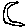
Label: moon